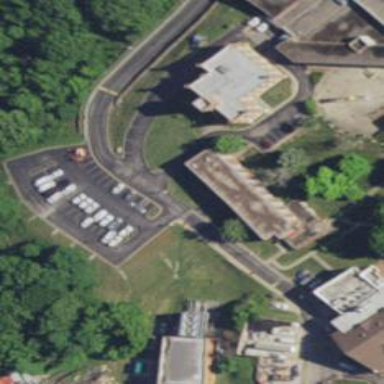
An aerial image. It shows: University building.